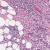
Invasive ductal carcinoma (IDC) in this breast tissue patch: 1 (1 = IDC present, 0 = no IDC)